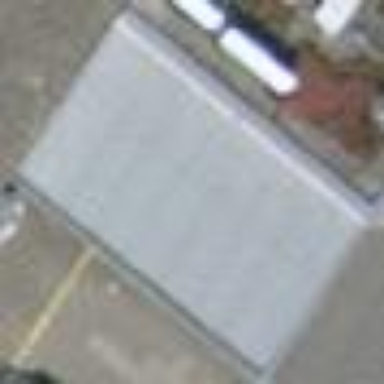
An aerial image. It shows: View of roof of building.